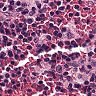
Metastatic tissue present: no